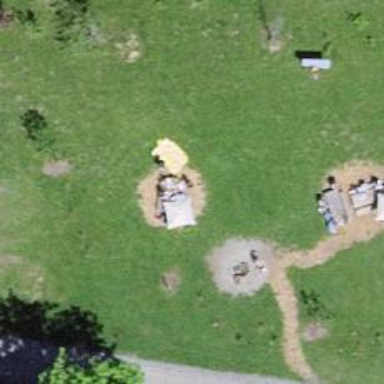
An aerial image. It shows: Picnic table located in leisure land area.